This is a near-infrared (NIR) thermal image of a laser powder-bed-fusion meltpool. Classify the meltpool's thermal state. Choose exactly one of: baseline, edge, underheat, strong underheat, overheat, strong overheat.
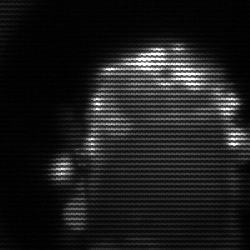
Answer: baseline